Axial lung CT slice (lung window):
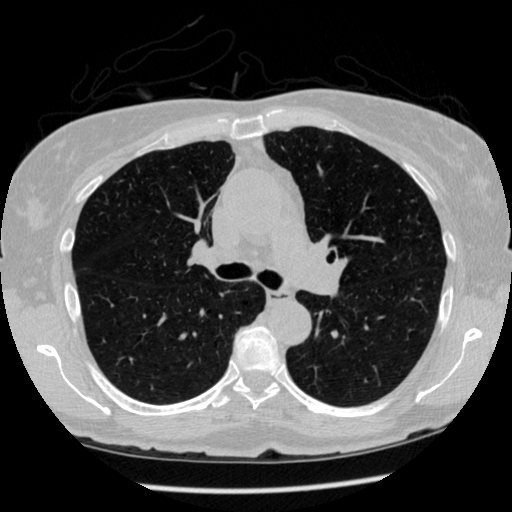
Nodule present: no